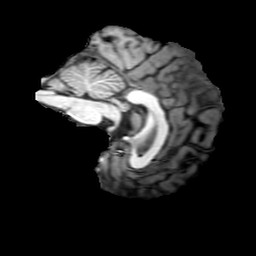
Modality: T1w
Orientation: sagittal
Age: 39
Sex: male
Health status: ill